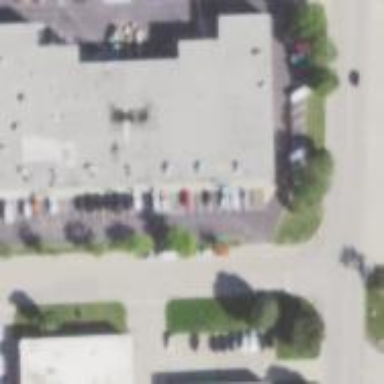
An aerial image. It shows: Building.